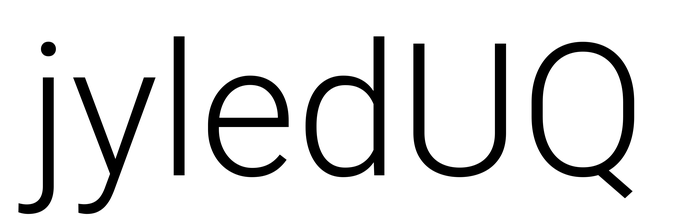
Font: Roboto_Light